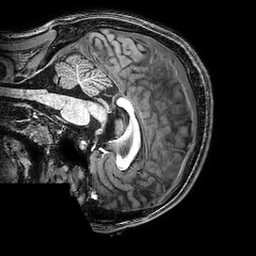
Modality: T1w
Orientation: sagittal
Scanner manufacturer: philips
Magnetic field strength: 3 T
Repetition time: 0.008179 s
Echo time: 0.00376 s